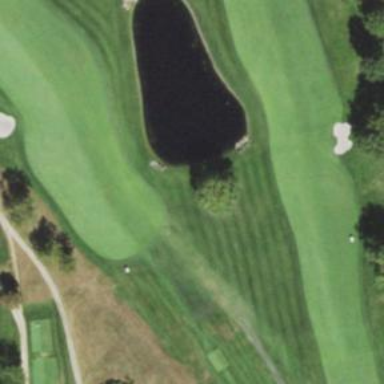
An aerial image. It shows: Golf fairway surrounded by grass.